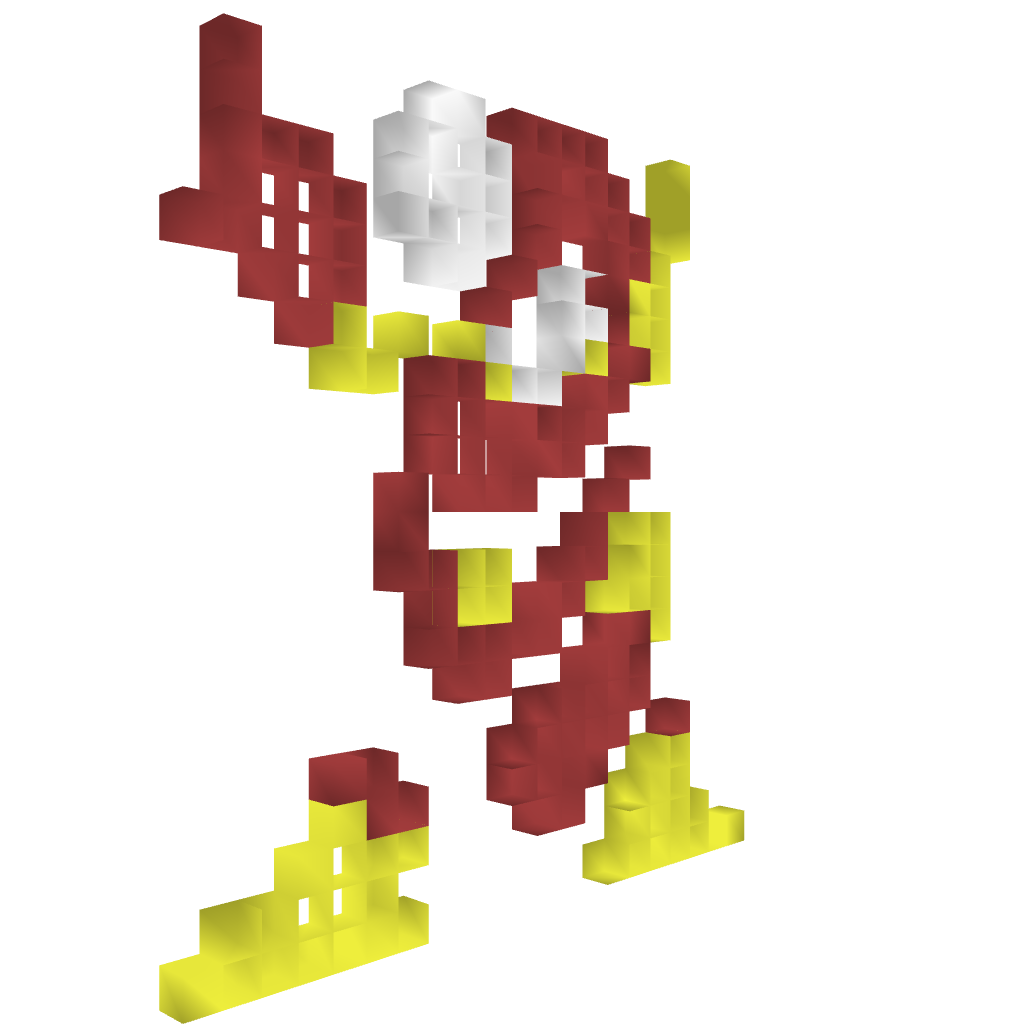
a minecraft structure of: Metalman (ErnieCIII) bad low quality